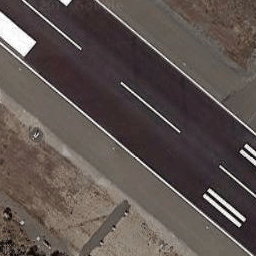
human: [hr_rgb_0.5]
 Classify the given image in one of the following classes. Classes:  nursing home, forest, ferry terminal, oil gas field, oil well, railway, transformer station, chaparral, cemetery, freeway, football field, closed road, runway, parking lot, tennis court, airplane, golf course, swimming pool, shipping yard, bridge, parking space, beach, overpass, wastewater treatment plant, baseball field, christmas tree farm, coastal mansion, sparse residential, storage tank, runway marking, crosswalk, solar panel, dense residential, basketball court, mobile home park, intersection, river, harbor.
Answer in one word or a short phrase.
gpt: runway